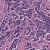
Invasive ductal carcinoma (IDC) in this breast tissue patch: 1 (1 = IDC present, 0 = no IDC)